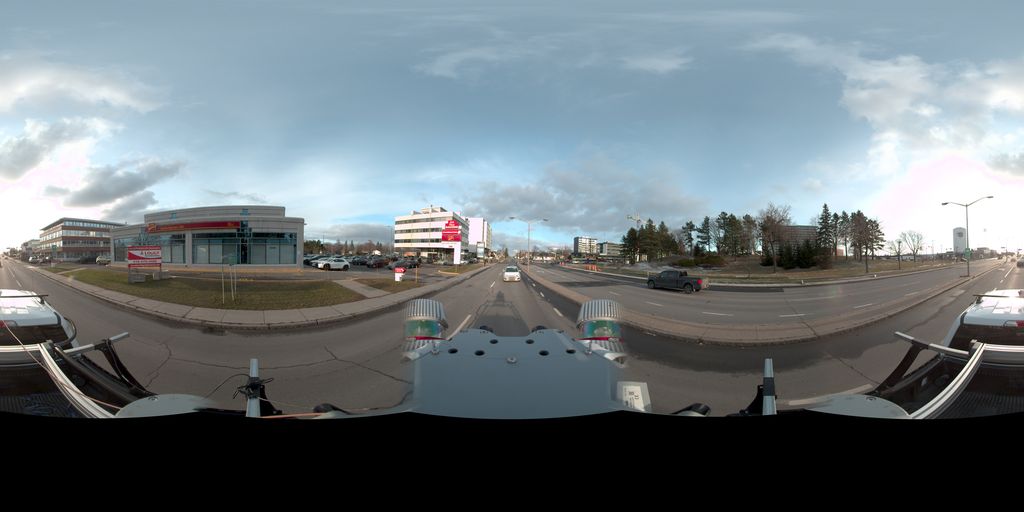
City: quebec_city